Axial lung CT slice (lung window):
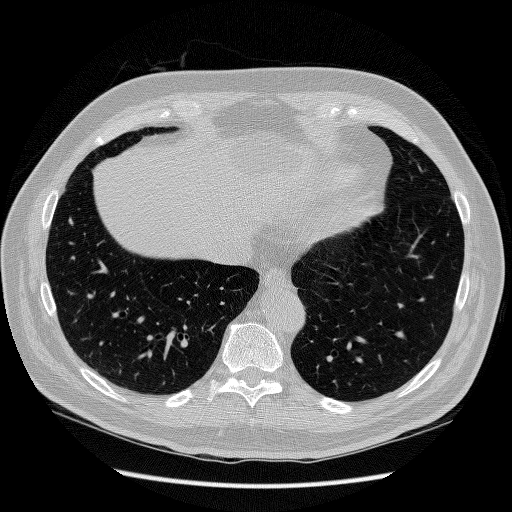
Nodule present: no